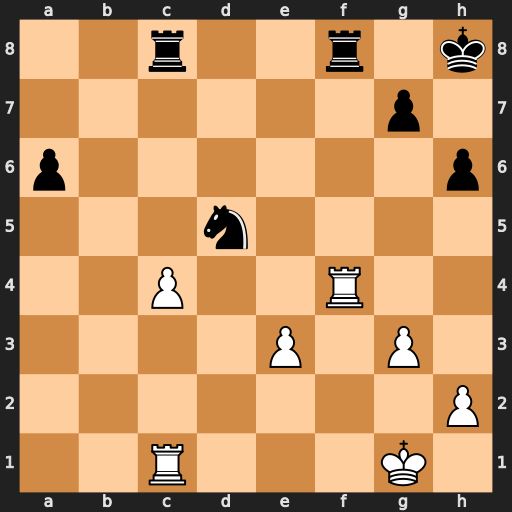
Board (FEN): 2r2r1k/6p1/p6p/3n4/2P2R2/4P1P1/7P/2R3K1
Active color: w
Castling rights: -
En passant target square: -
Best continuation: Rxf8+ Rxf8 cxd5